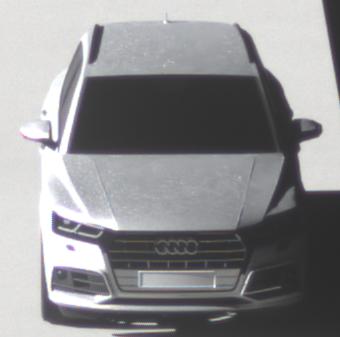
Make: Audi
Model: Q5 45 TFSI
Detailed model: Q5 (FY)
Model produced from: 2019/01
Model produced until: 2019/05
Doors: 5
Color: white
Road condition: dry road
Daytime: morning or afternoon
Contrast: high contrast